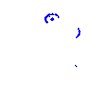
Particle: kaon